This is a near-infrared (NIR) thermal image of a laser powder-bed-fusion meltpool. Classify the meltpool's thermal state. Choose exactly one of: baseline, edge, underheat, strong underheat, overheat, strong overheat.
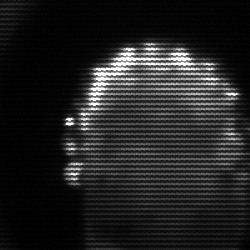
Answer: baseline